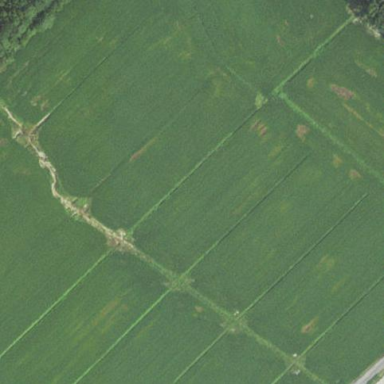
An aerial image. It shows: Farmland with field cropland.